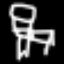
Label: chair